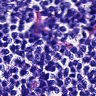
Metastatic tissue present: no